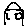
Label: house